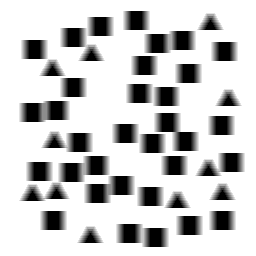
Squares: 33
Triangles: 11
Stars: 0
Total shapes: 44